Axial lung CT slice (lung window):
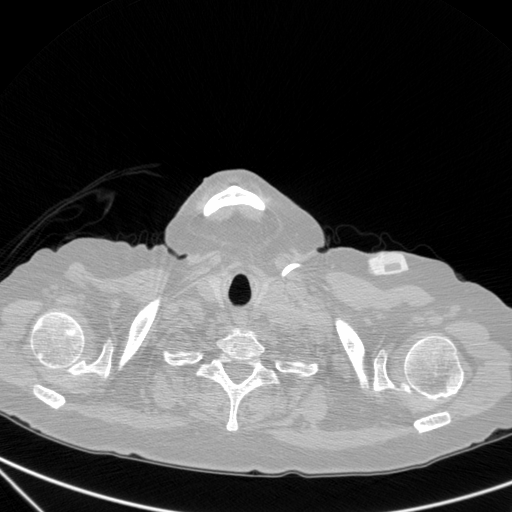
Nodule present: no